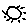
Label: sun